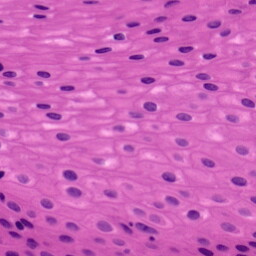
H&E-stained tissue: Tonsil